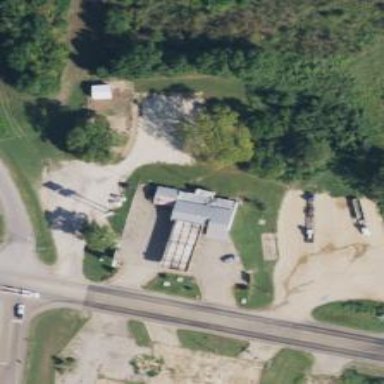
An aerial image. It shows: Convenience shop.